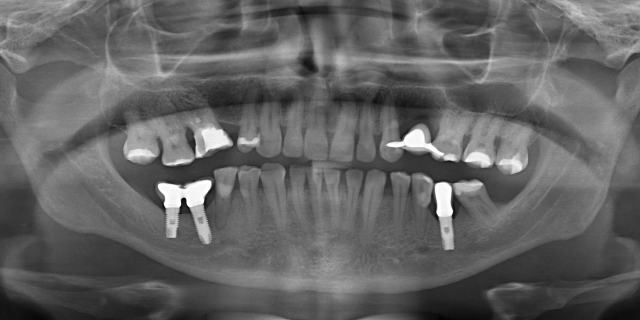
adult